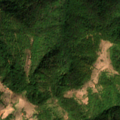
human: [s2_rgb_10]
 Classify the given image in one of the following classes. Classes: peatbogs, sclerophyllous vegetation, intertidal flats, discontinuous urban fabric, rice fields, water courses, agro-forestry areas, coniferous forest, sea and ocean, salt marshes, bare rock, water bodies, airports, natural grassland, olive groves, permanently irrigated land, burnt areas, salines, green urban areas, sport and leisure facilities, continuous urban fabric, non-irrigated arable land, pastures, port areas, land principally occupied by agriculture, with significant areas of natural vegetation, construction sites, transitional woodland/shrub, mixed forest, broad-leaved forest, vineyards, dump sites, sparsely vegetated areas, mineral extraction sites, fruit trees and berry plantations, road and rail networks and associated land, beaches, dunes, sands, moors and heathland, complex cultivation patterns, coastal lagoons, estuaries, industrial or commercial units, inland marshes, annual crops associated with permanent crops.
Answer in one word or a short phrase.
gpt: land principally occupied by agriculture, with significant areas of natural vegetation, broad-leaved forest